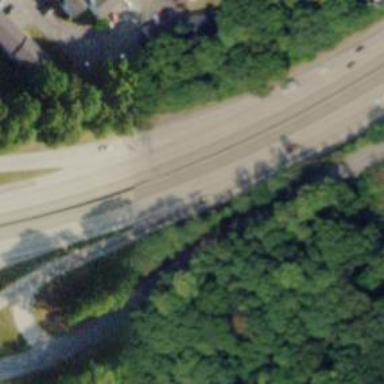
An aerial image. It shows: Motorway junction.